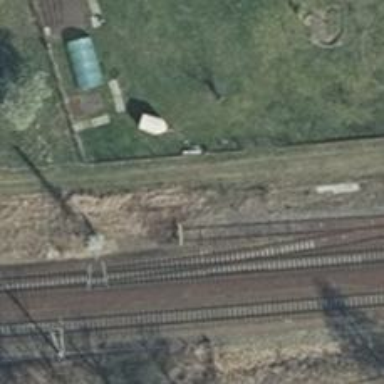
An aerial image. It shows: Railway yard in service.